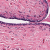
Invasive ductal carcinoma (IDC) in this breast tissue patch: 0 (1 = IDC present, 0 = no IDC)